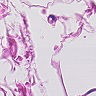
Metastatic tissue present: no